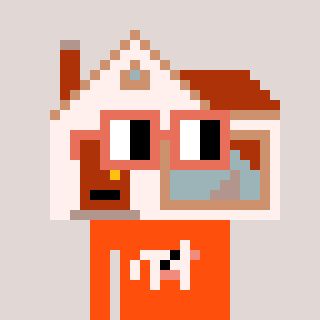
a pixel art character with square orange glasses, a house-shaped head and a orange-colored body on a warm background